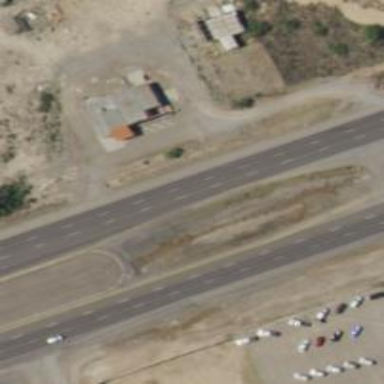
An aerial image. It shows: This image shows trunk highway that functions as expressway.